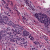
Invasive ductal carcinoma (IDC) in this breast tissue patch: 1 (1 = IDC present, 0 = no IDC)